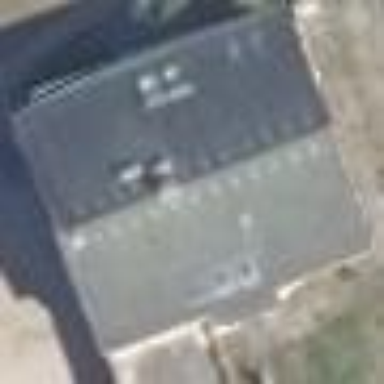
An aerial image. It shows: Gabled building.